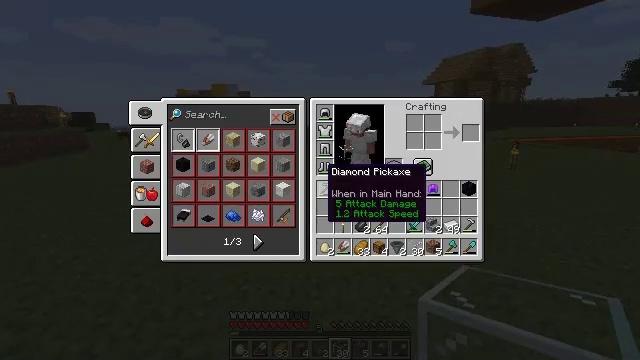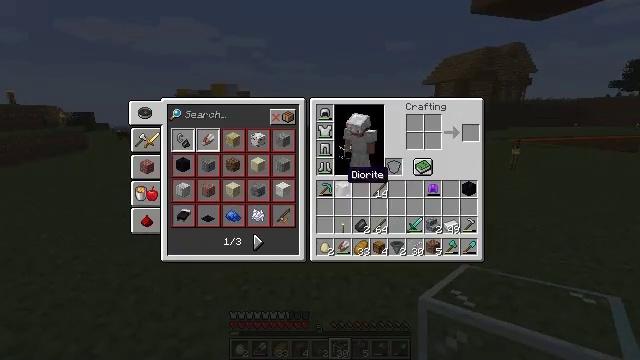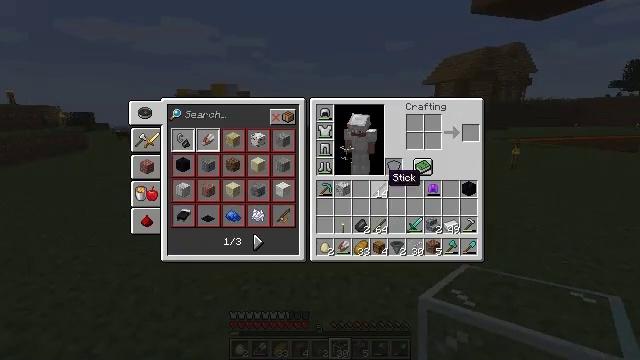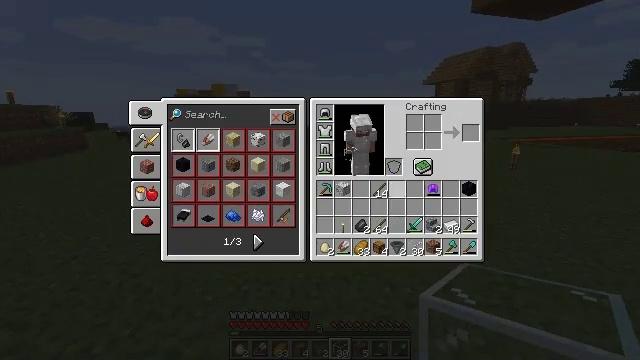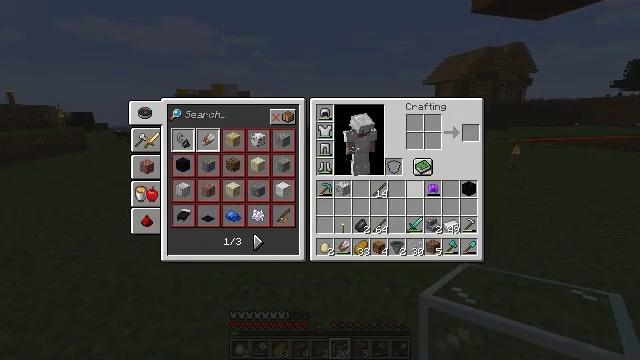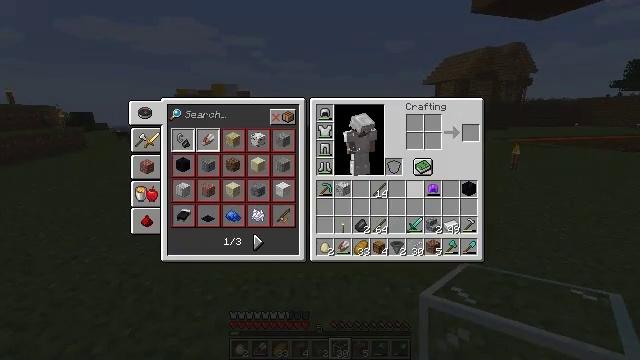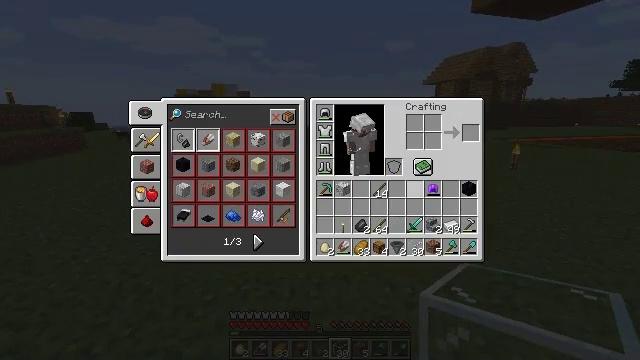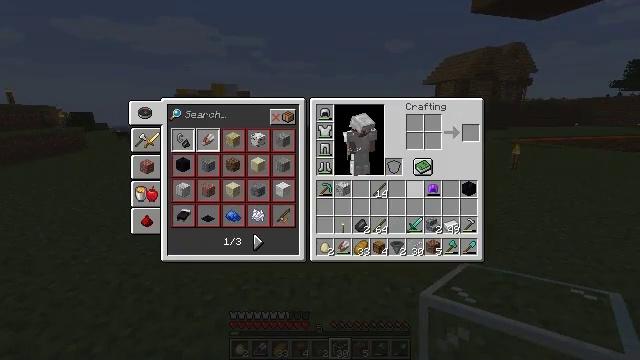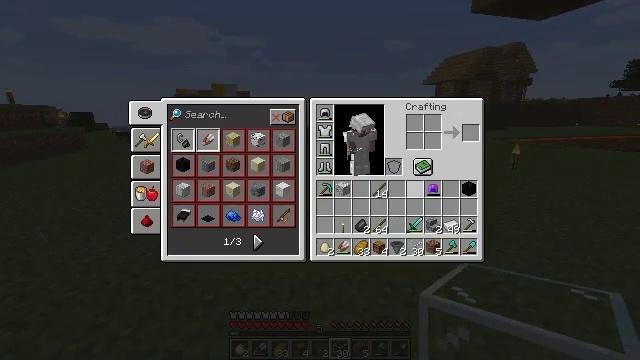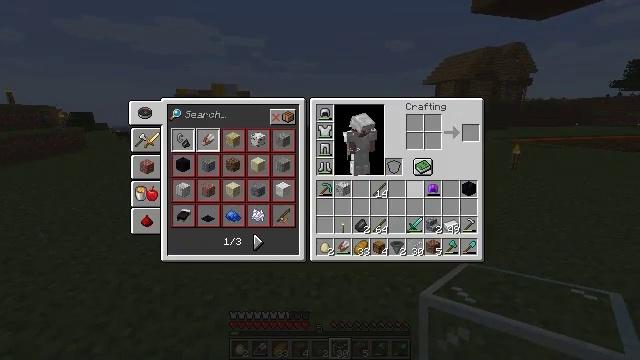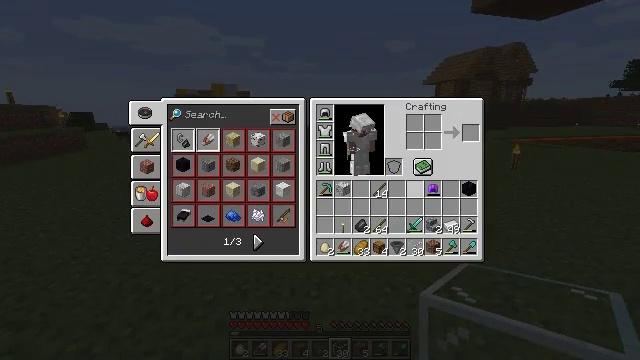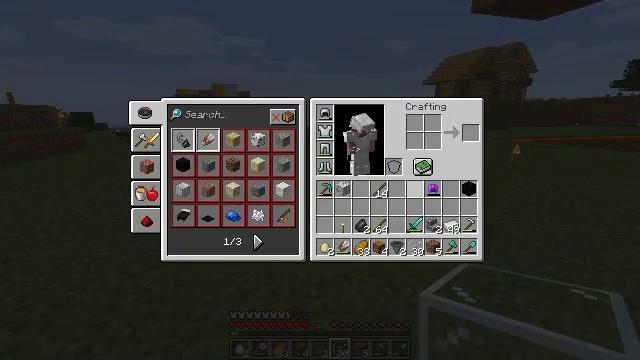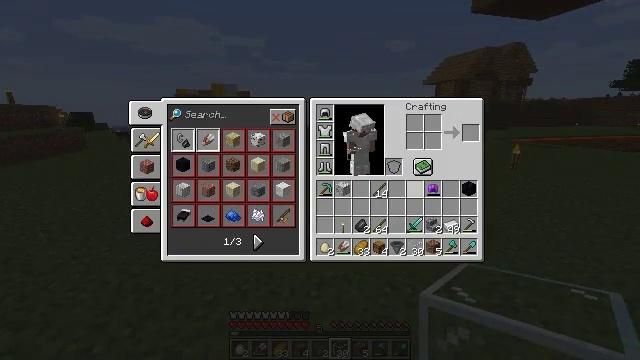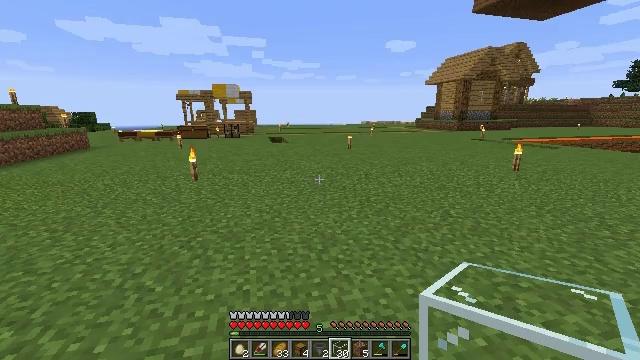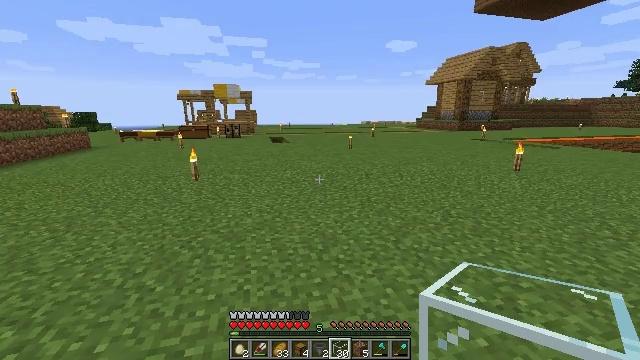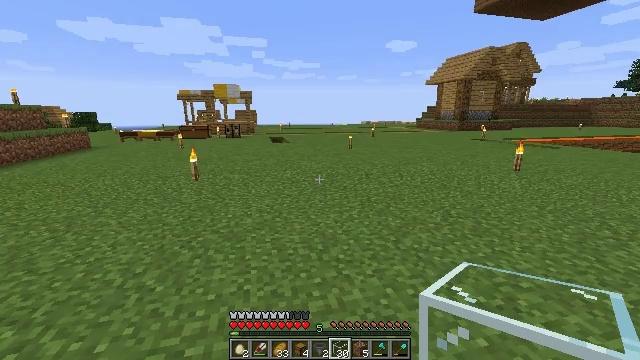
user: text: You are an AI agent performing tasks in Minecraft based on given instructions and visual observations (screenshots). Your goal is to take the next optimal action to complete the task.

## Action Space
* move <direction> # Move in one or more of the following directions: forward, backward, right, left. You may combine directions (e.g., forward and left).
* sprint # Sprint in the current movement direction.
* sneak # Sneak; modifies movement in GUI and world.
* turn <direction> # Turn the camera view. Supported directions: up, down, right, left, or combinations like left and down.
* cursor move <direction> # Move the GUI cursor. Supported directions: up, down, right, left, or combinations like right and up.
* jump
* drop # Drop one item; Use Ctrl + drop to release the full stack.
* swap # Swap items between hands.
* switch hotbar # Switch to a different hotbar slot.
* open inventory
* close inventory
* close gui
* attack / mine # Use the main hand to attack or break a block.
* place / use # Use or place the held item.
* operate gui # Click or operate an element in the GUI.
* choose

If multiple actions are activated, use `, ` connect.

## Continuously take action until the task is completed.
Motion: motion action
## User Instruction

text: Hunt the zombie.
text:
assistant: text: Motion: cursor move right, open inventory
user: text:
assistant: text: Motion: cursor move right
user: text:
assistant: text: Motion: cursor move right
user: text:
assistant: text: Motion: cursor move right
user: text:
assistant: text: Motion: no_op
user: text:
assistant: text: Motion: no_op
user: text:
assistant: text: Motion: no_op
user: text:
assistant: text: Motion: no_op
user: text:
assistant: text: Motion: no_op
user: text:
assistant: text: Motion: no_op
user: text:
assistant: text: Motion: no_op
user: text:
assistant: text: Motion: no_op
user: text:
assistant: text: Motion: no_op
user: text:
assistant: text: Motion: no_op
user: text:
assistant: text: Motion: no_op
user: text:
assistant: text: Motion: turn left
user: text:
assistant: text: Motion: turn left
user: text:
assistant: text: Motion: turn left
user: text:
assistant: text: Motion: no_op
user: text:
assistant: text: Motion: no_op
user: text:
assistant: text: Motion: turn left
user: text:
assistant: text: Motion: turn left
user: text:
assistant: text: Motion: turn left
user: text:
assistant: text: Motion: turn left and up
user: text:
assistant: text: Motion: turn left and up
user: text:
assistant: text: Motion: move forward, turn left and up
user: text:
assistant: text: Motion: move forward, turn left
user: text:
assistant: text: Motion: move forward
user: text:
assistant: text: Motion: move forward
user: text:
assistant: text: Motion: move forward